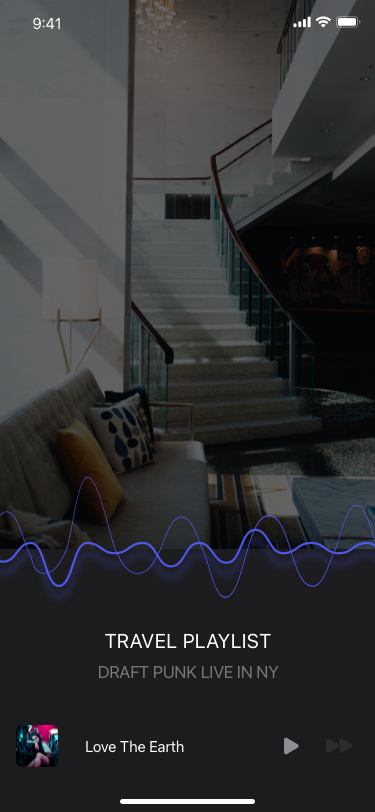
Text in this UI design:
TRAVEL PLAYLIST
DRAFT PUNK LIVE IN NY